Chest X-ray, AP view. Patient: 47 years old, sex M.
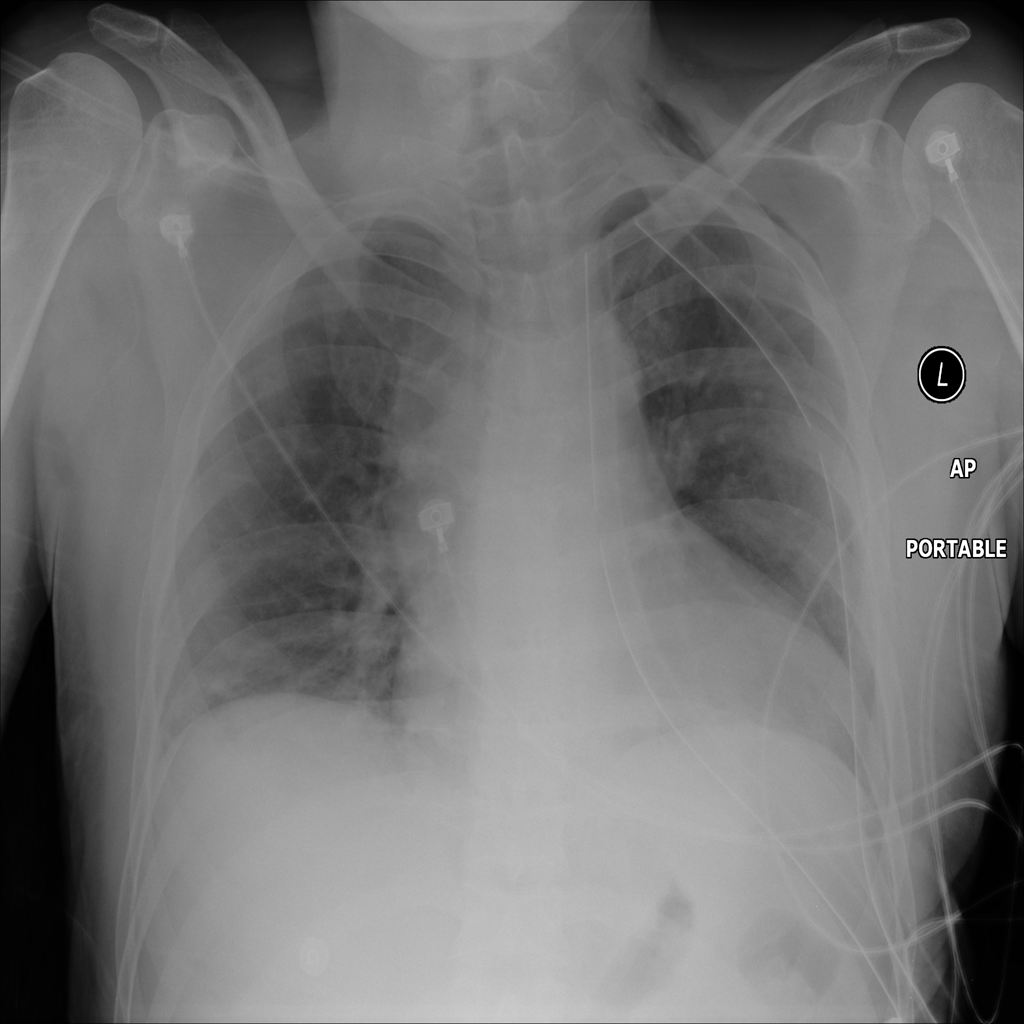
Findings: Atelectasis, Emphysema, Mass